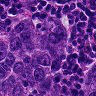
Metastatic tissue present: yes